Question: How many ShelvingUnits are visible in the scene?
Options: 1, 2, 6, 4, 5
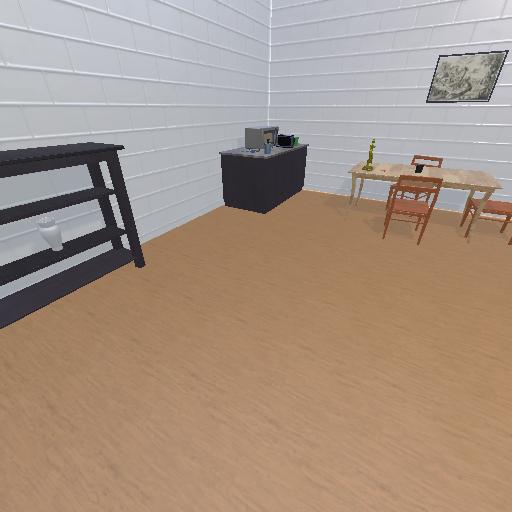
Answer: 1